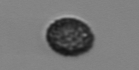
Label: Pseudochattonella_farcimen